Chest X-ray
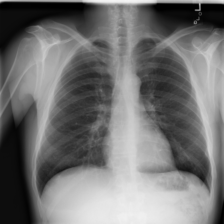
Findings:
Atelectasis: negative
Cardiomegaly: negative
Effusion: negative
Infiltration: negative
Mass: negative
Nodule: negative
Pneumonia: negative
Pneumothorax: negative
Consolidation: negative
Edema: negative
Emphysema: negative
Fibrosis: negative
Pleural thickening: negative
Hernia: negative